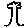
Label: tree